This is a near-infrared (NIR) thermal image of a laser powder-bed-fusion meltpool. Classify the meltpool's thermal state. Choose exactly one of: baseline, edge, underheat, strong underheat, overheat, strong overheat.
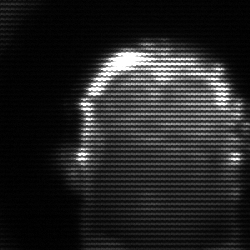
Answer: baseline